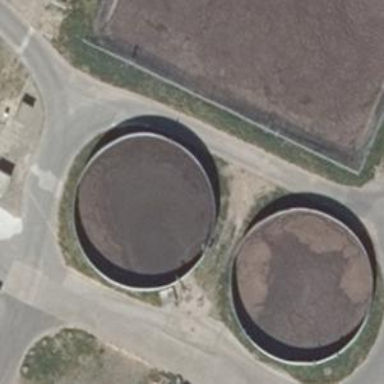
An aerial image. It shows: Storage tank that is man-made.